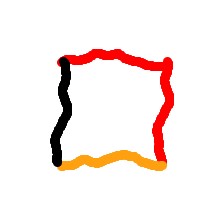
Shape: square